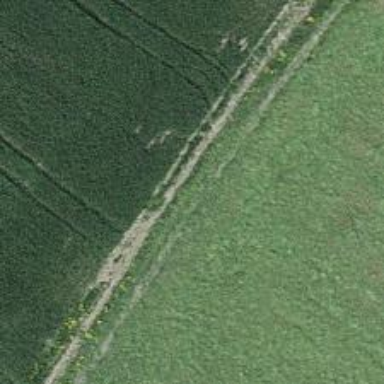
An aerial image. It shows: Track with very rough surface.